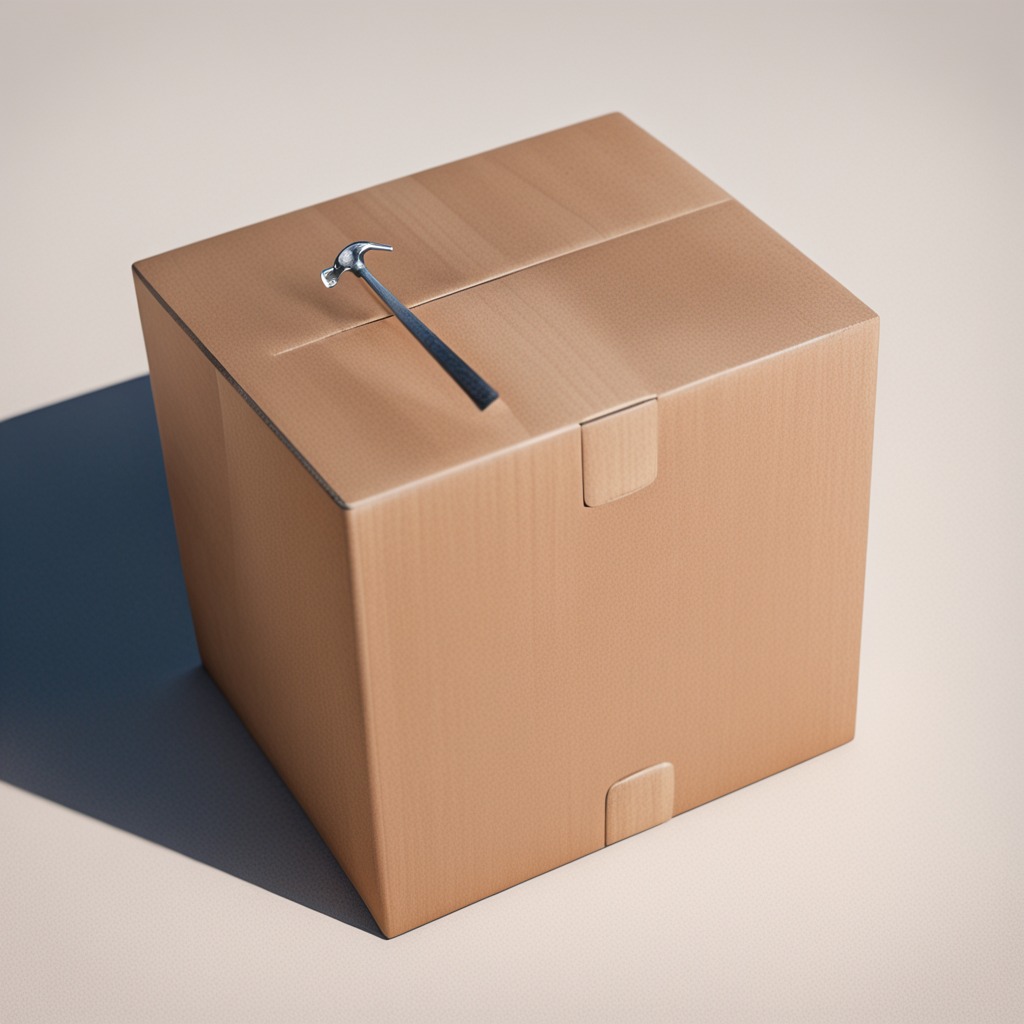
A hammer lying on the cardboard box surface.